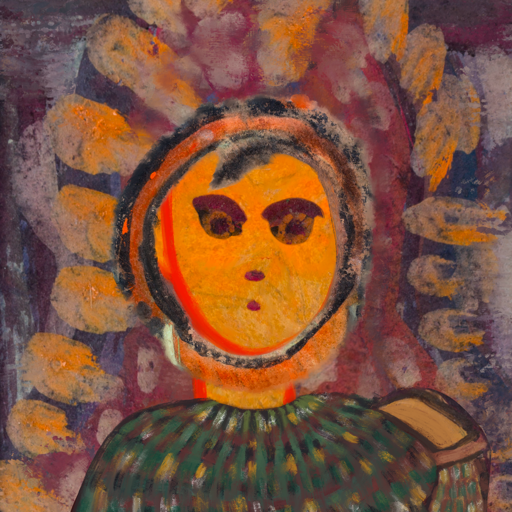
Background: Doll, Head And Neck Front: Sisters, Face Front: Doll, Bust: After_Raid, Hair Front: Childish, Head Accessory: Blank, Second Necklace: Blank, Necklace: Blank, Baby: Blank